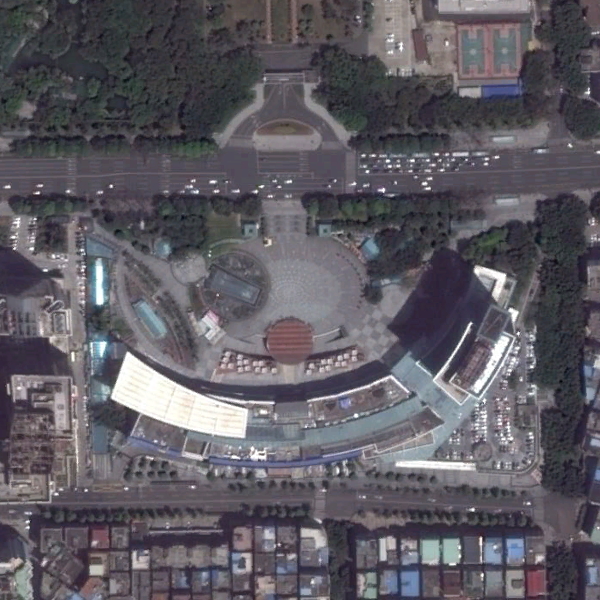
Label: Commercial